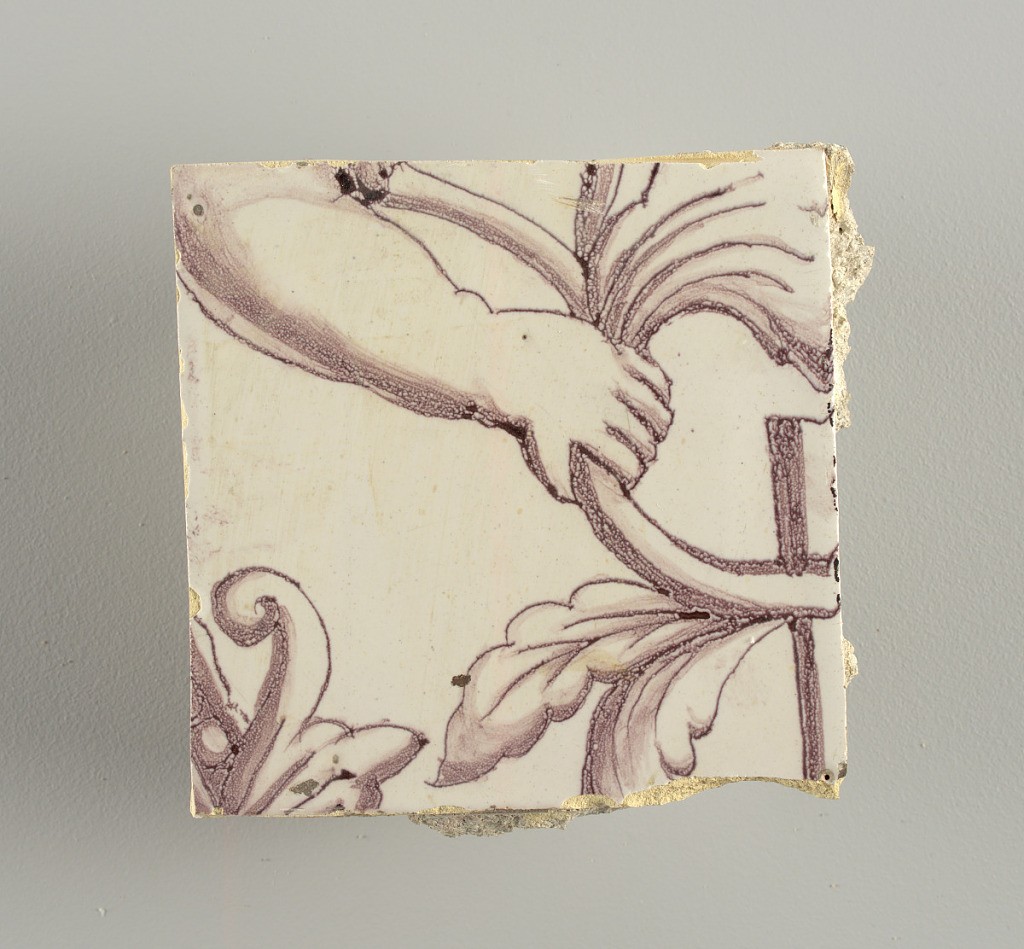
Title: Tile wall facing
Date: ca. 1725
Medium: Tin-glazed earthenware, underglaze
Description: Horizontal rectangle.  Thirty tiles wide and twenty-three tiles high with opening for fireplace eleven tiles wide and ten high.  Foliage arabesques disposed about three vertical axes from which are emphazised by urns at center and right, and at left by the figure of a standing woman carrying an infant on her arm and accompanied by two children.